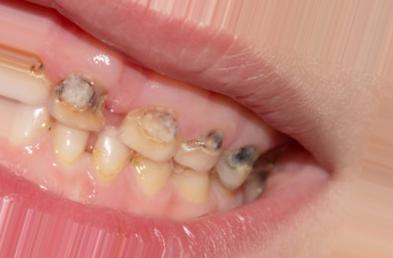
Condition: Caries